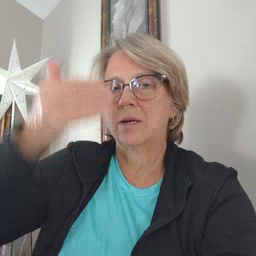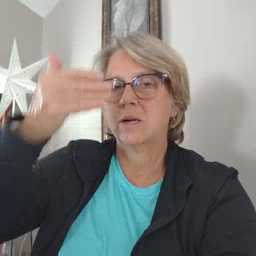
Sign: glasswindow